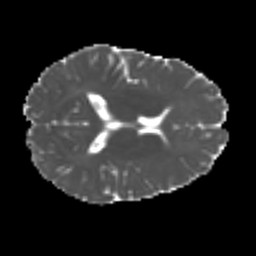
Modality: MD
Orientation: axial
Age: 27
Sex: female
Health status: ill
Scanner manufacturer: siemens
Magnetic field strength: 3 T
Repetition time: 6.5 s
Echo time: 0.062 s